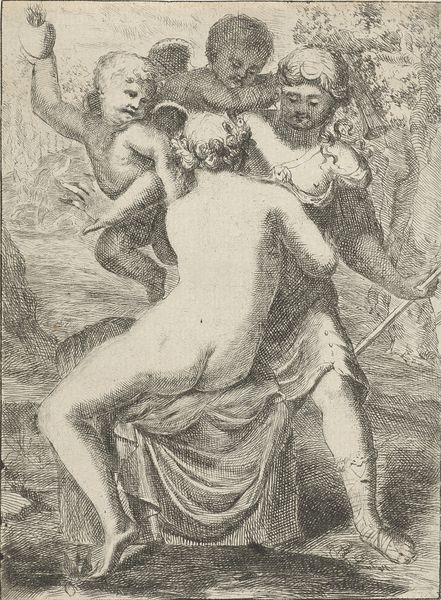
Titel: Jupiter verleidt Callisto
Künstler: Pieter van der (II) Plas
Standort: Amsterdam
Institution: Rijksmuseum
Schlagwörter: femmes, angels, nude, femme, enfants, dessin, nue, aile, ange, anges, crayon, hold, estampe, nus, derrière, throw, nues, nu, coeur, abres, putte